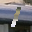
Label: 1